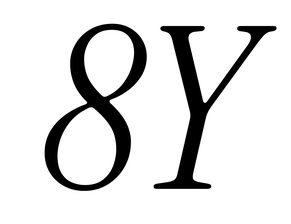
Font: InstrumentSerif-Italic